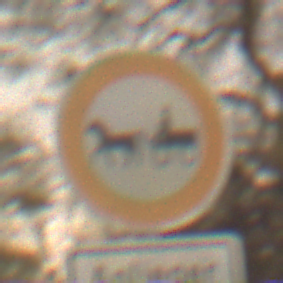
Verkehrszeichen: VerbotGespannfuhrwerke
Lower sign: PersonengruppenFrei1
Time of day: Night
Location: Outdoor (Nature)
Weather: Clear
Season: NotSpecified
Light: Natural